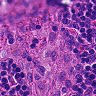
Metastatic tissue present: no